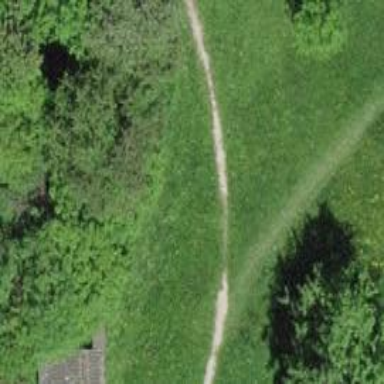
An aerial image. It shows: Dirt path.